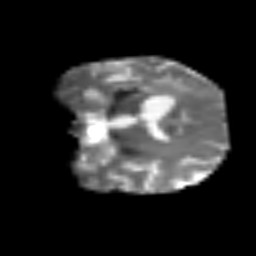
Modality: T2w
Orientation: coronal
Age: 54
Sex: female
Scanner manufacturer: siemens
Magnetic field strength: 3 T
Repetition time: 3.2 s
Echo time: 0.081 s